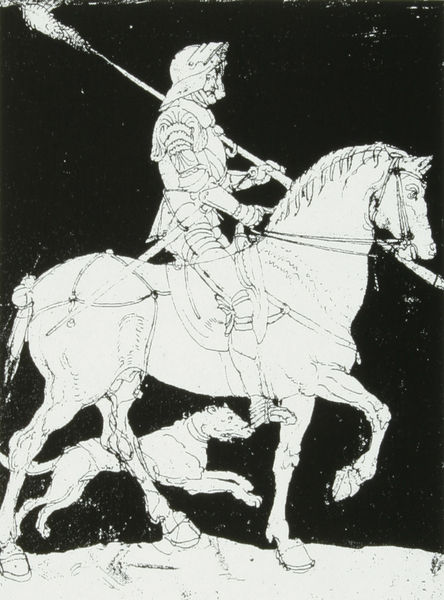
Titel: Kompositions- und Proportionsstudie
Künstler: Albrecht Dürer
Standort: Milano
Institution: Biblioteca Ambrosiana
Schlagwörter: dunkel, himmel, kampf, kopf, mann, weiß, bewegung, grau, hell, nacht, profil, schwarz, zeichnung, hund, tier, bart, knoten, mensch, porträt, gehen, boden, pferd, reiter, hufe, mähne, reiten, sattel, schweif, sprung, zaumzeug, zügel, spanien, bein, laufen, grafik, kaiser, könig, lanze, panzer, druck, linolschnitt, schwarz weiss, radierung, stich, schwert, waffe, helm, schritt, ritter, feldzug, jagd, rüstung, negativ, dukel, jagdhund, ross, mittelalter, hellebarde, speer, dürer, galopp, karl v., reiter hund, rüdtun g, nüsten, huper, rüstüng